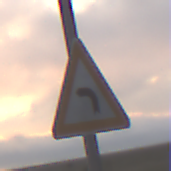
Verkehrszeichen: KurveLinks
Umgebung: Outdoor, Nature
Tageszeit: SunriseSunset
Wetter: Overcast
Licht: Natural
Jahreszeit: NotSpecified
Kontrast: LowContrast